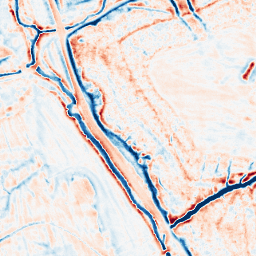
Category: edge_preserving
Decomposition family: bilateral
Decomposition parameters: d: 15
sigma_color: 25
sigma_space: 50
Upsampling method: sinc_blackman
Upsampling parameters: scale: 4
kernel_size: 8
Upsampling scale: 4